Field crop: maize
Growth stage: 2
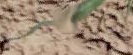
Species: maize